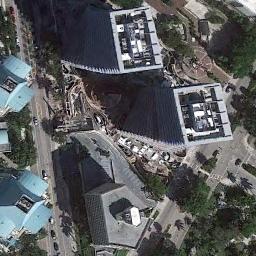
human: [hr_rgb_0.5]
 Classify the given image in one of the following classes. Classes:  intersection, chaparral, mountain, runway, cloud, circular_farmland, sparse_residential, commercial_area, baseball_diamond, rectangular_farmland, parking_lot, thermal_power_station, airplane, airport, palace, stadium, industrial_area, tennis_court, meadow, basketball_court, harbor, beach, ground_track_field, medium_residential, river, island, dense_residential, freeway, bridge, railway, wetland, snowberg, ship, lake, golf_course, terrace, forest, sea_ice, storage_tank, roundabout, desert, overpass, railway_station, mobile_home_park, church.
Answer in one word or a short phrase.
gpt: commercial_area